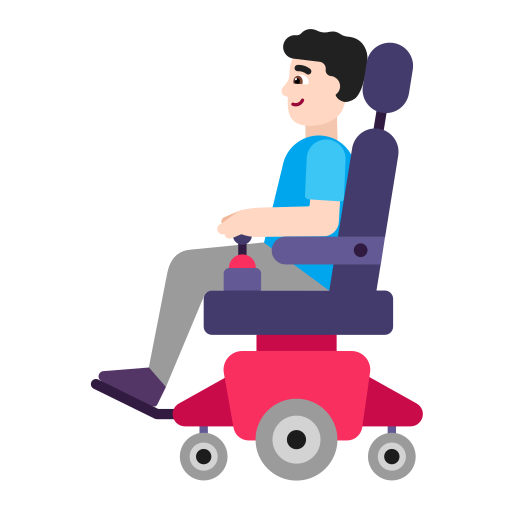
man in motorized wheelchair flat light